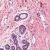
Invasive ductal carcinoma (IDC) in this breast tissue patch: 0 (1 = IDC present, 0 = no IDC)